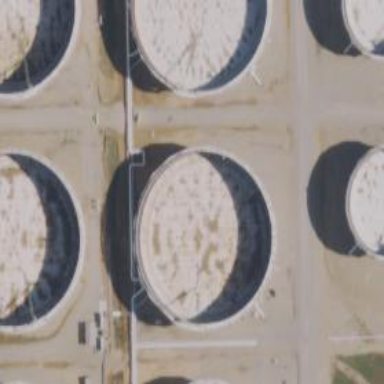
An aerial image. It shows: Storage tank which is man-made and housed in building.